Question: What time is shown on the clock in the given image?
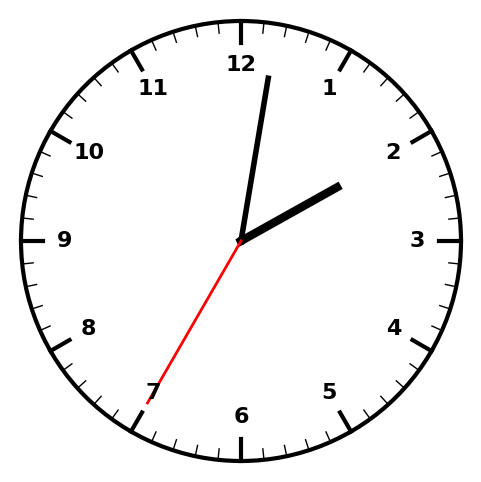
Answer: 02:01:35